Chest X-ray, AP view. Patient: 39 years old, sex M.
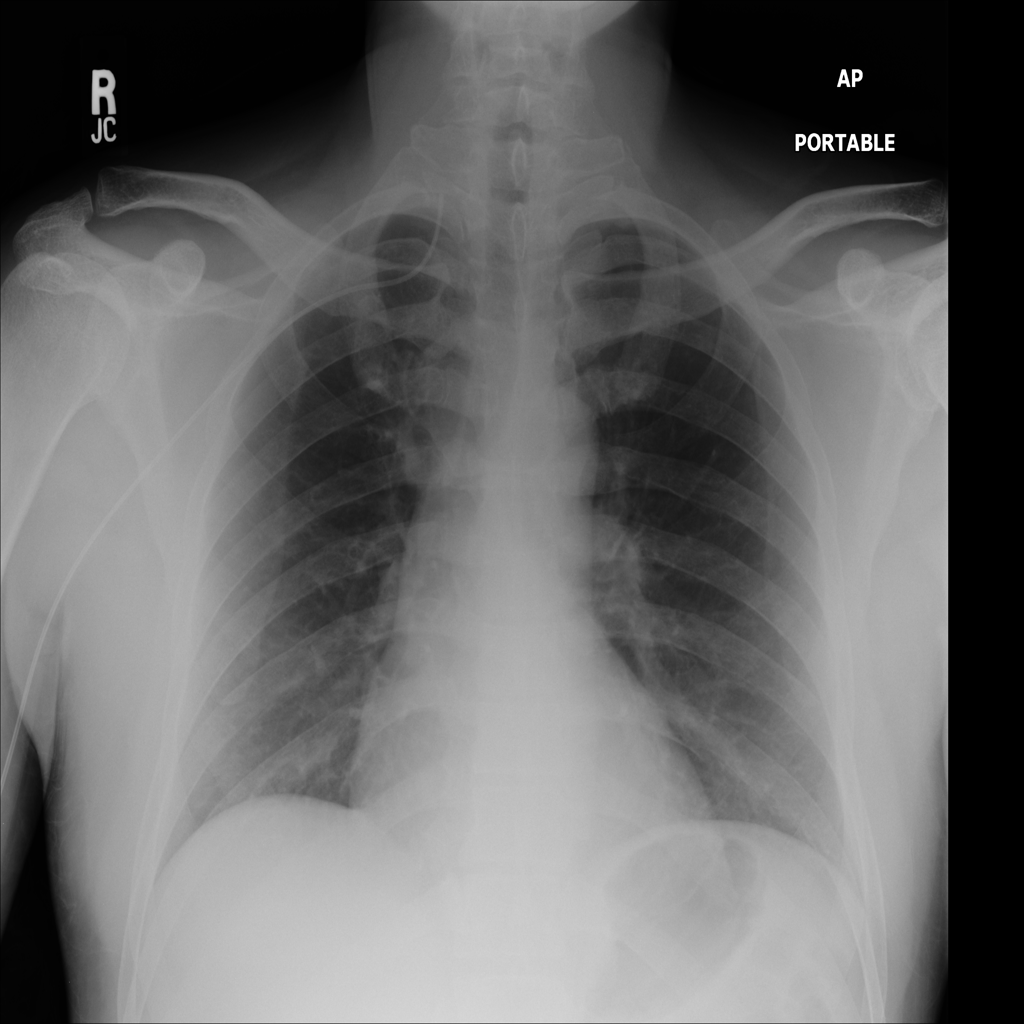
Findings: No Finding